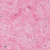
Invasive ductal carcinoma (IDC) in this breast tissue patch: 0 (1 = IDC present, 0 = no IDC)